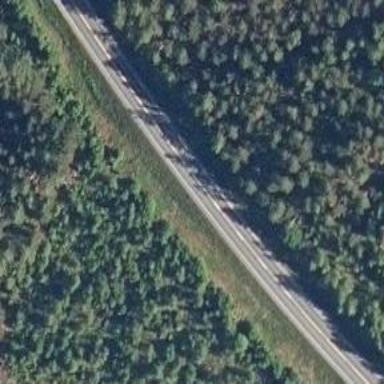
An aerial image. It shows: Asphalt road classified as trunk highway.